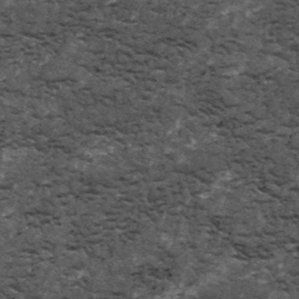
Label: frost